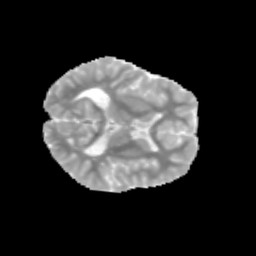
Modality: MD
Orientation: axial
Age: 11
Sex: male
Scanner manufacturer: siemens
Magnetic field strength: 3 T
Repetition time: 3.8 s
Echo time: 0.07 s